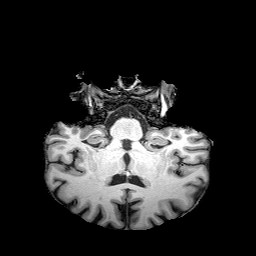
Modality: T1w
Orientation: sagittal
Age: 51
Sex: male
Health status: healthy